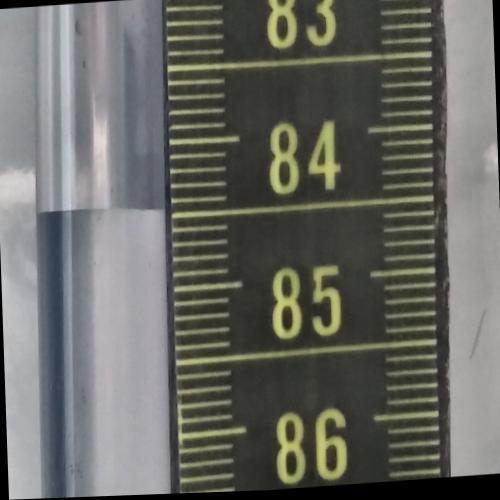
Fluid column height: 84.5 cm